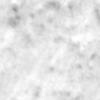
Label: no_change